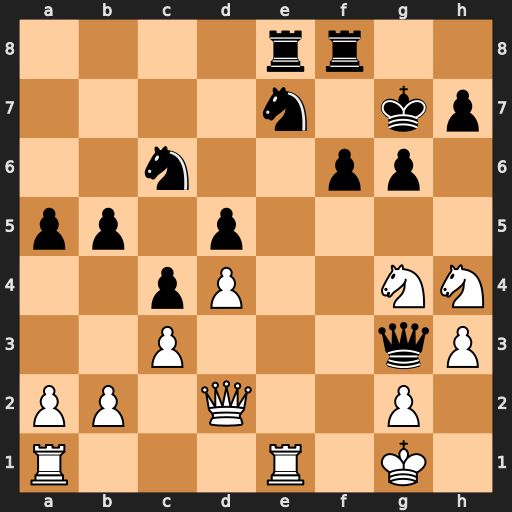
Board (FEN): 4rr2/4n1kp/2n2pp1/pp1p4/2pP2NN/2P3qP/PP1Q2P1/R3R1K1
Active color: w
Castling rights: -
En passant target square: -
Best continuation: Qh6+ Kg8 Re6 f5 Nf6+